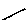
Label: line